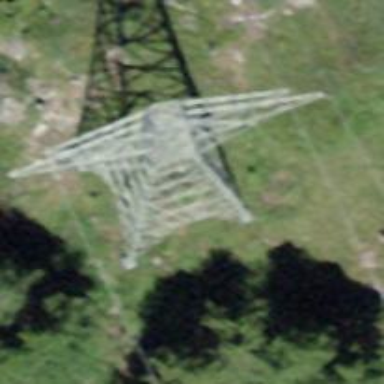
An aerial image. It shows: Power tower.